Field crop: maize
Growth stage: 2
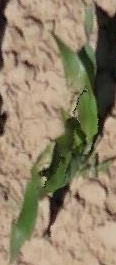
Species: maize